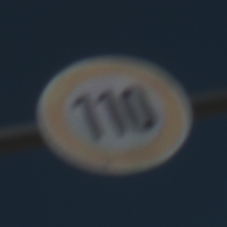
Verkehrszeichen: Geschwindigkeit110
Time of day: MorningAfternoon
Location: Outdoor (Special)
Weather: Clear
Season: NotSpecified
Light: Natural